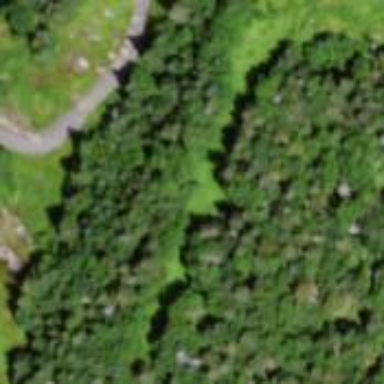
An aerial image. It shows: Coniferous forest area.